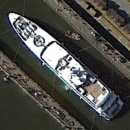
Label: civil